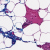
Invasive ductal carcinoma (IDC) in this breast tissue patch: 0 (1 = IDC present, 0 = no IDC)